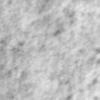
Label: no_change